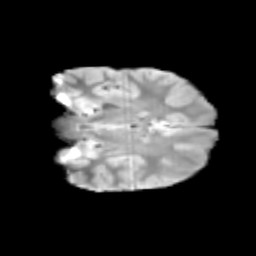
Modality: T2w
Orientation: coronal
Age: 13
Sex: male
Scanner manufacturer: siemens
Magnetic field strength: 3 T
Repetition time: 3.8 s
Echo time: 0.07 s